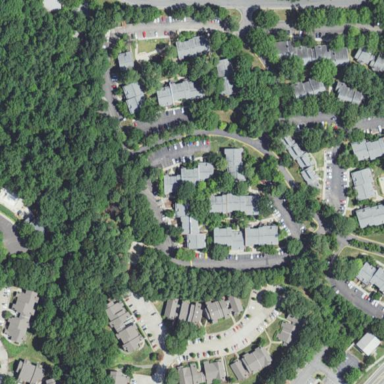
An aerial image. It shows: Residential area with apartments.